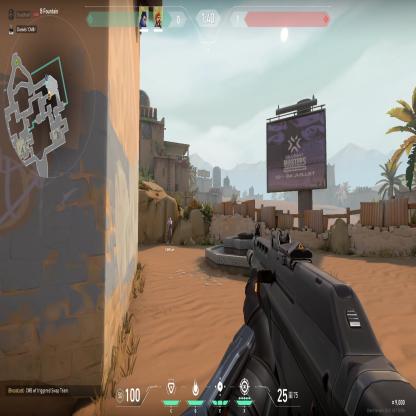
Label: teammate